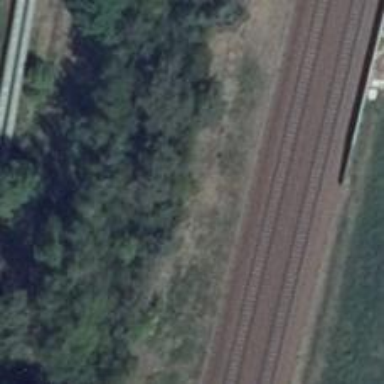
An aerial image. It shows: Abandoned railway.